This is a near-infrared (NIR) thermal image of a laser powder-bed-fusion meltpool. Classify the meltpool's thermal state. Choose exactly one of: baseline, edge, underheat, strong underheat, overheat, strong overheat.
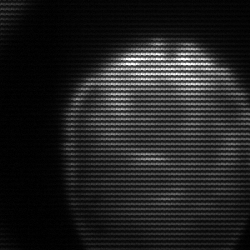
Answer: edge